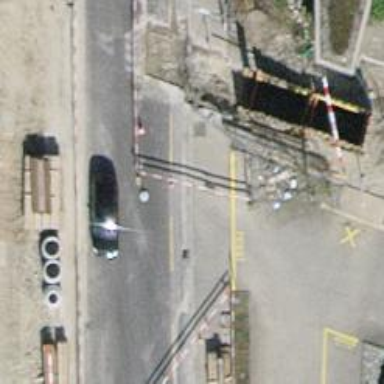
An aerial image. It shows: Secondary road with asphalt surface. It has cycle lane and separate sidewalks on both sides.